Interaction volume radius: 5 \u00c5
Interaction volume height: 10 \u00c5
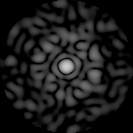
Disorder parameter: 0.8152